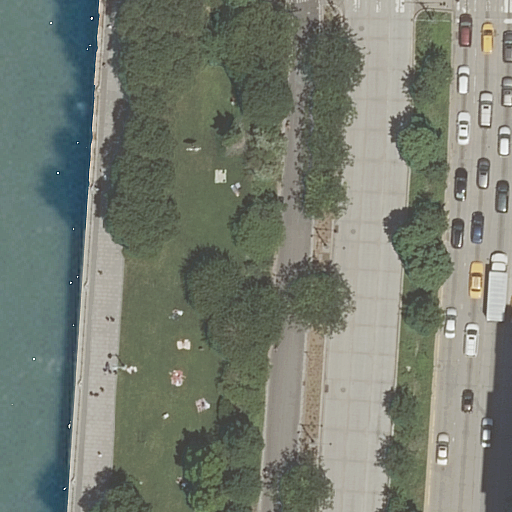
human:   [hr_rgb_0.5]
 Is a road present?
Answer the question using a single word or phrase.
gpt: yes

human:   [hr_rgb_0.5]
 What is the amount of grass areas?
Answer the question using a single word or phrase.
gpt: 2

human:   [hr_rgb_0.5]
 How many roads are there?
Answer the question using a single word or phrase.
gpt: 5

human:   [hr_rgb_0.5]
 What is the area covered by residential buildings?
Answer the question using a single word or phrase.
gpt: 0m2

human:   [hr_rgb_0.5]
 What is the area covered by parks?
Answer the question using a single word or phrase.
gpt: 219m2

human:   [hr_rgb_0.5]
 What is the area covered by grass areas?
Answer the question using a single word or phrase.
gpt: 995m2

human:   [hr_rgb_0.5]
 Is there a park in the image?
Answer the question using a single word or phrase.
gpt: yes

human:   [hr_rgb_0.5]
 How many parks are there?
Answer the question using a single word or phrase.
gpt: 1

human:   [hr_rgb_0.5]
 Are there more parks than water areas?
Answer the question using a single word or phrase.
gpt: no

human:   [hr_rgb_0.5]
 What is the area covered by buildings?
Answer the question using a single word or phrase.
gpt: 0m2

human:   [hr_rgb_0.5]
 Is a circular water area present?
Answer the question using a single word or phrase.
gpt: no

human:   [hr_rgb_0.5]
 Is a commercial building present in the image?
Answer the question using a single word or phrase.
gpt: no

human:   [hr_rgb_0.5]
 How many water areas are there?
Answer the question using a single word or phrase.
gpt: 1

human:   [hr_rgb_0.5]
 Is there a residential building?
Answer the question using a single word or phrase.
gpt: no

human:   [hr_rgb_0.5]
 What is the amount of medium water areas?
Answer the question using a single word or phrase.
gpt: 0

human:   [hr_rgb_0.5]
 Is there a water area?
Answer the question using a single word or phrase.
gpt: yes

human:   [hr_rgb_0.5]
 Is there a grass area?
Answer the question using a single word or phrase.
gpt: yes

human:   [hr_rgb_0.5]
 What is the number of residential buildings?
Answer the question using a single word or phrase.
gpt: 0

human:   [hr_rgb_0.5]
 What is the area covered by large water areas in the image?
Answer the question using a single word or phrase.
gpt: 1738m2

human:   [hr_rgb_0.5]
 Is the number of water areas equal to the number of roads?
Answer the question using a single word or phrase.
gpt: no

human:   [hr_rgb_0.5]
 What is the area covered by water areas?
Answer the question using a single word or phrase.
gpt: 1738m2

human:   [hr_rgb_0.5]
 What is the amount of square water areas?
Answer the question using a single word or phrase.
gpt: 0

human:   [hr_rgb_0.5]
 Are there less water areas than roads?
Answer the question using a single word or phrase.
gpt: yes

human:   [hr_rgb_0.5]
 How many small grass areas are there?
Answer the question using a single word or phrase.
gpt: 0

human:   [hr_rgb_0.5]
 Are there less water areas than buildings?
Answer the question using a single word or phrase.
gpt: no

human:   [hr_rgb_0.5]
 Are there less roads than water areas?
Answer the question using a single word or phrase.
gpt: no

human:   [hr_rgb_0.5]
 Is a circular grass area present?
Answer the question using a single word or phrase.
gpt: no

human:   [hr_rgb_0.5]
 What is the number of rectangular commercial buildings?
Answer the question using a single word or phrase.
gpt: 0

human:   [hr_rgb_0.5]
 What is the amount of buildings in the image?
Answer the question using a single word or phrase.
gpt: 0

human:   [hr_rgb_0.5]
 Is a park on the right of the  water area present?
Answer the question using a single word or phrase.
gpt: yes

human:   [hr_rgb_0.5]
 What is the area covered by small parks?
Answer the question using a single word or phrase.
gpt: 0m2

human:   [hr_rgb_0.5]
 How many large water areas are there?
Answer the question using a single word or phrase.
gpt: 1

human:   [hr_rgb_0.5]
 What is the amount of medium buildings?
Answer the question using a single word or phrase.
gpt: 0

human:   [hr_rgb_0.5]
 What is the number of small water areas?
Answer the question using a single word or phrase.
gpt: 0

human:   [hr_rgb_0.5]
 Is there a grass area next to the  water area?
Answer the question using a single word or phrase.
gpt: yes

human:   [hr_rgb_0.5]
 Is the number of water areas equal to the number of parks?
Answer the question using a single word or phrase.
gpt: yes

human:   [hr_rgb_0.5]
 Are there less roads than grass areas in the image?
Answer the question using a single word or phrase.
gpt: no

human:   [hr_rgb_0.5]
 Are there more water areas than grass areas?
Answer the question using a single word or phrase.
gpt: no

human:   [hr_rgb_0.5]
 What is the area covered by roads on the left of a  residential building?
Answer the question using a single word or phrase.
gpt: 0m2

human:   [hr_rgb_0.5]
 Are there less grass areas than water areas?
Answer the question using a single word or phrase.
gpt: no

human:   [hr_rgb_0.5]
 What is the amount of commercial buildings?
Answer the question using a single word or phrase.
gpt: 0

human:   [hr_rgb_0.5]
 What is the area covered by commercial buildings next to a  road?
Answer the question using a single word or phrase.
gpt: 0m2

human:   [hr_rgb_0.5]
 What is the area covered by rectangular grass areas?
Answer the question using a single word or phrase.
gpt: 995m2

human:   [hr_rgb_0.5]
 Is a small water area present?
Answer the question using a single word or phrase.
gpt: no

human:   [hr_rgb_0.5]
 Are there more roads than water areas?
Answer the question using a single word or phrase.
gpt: yes

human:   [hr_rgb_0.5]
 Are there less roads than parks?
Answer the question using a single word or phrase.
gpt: no

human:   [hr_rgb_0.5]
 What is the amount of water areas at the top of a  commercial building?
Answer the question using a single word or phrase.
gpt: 0

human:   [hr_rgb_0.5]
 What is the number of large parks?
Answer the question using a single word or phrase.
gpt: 0

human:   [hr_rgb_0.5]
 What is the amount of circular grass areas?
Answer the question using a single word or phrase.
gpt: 0

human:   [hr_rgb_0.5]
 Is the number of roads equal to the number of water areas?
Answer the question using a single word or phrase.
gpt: no

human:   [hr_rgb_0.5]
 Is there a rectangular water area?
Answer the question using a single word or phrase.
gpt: yes

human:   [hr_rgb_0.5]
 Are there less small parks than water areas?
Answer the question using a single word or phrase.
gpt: yes

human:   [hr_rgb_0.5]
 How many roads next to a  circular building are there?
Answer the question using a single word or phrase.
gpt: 0

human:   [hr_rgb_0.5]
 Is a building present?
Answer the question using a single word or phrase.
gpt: no

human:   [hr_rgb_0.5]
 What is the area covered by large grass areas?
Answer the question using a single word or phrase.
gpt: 722m2

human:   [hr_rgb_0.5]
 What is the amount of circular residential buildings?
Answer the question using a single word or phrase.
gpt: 0

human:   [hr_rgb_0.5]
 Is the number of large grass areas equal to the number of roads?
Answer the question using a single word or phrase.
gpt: no

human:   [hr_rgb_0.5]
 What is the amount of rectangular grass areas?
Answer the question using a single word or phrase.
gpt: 2

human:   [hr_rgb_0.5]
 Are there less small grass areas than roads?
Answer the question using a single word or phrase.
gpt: yes

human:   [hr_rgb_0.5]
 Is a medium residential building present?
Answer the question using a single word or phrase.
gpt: no

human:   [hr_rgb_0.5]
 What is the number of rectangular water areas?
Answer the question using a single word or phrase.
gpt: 1

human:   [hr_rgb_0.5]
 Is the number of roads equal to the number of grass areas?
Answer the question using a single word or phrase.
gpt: no

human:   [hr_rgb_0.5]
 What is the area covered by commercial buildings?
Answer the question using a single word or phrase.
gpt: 0m2

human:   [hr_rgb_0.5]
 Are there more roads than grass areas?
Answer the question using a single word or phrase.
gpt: yes